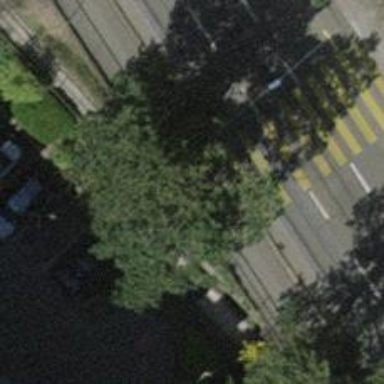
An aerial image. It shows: Kerb barrier.